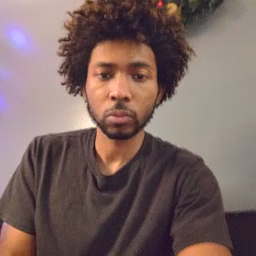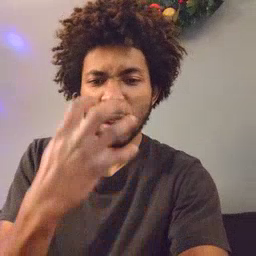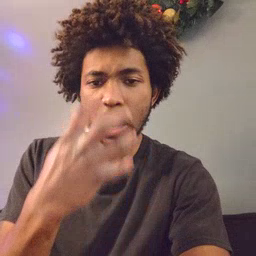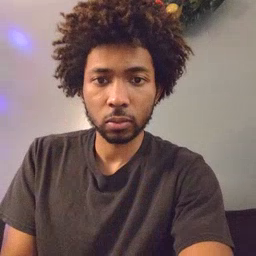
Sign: mad